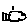
Label: fish